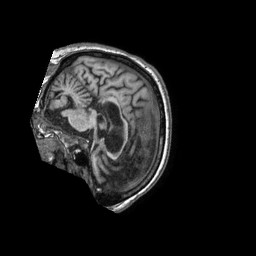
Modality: T1w
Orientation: sagittal
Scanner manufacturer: philips
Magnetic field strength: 1.5 T
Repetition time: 0.007219 s
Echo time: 0.003271 s